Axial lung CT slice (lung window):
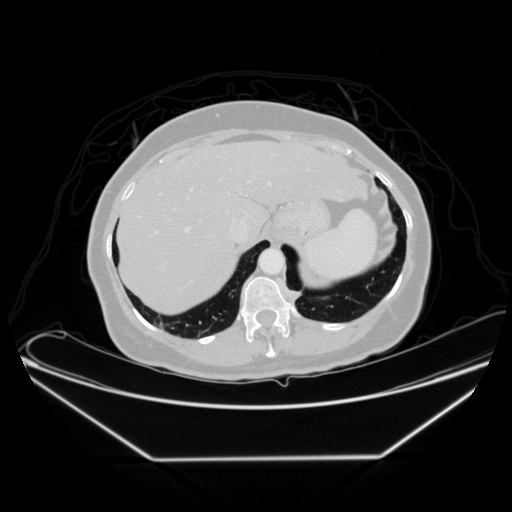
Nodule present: no